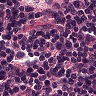
Metastatic tissue present: no